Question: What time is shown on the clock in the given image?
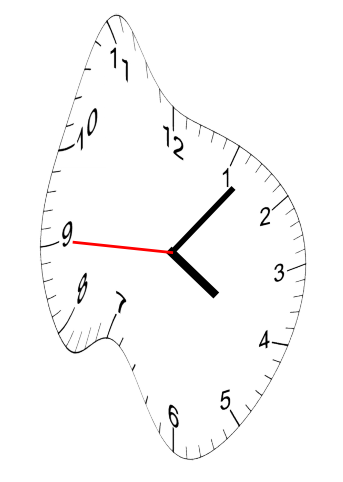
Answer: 04:06:45